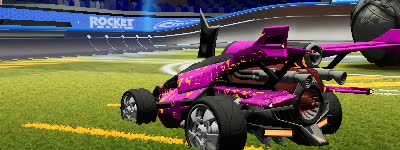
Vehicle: aftershock